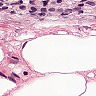
Metastatic tissue present: yes